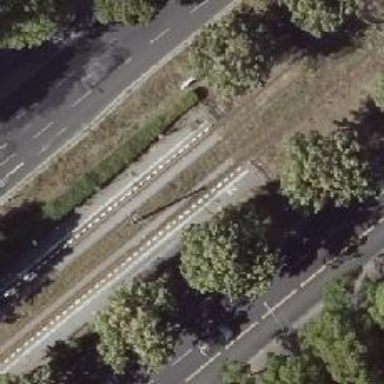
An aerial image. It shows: Tram stop.